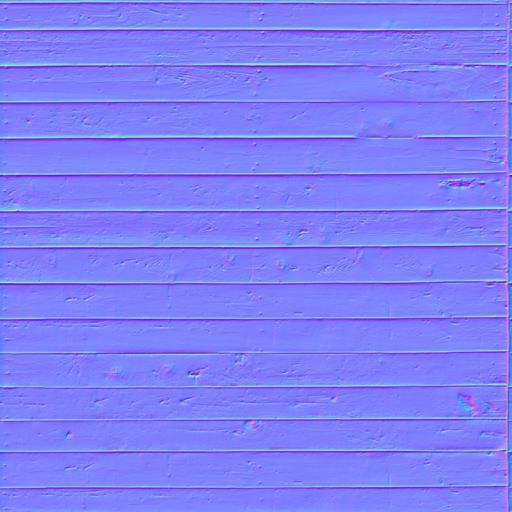
paint painted planks rough wood wooden